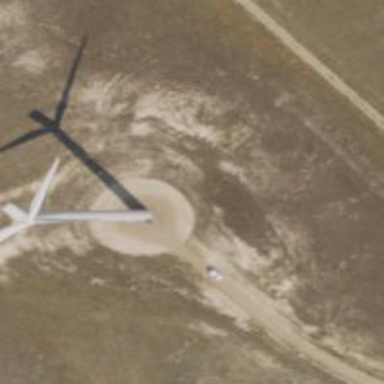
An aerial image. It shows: Wind turbine power generator.